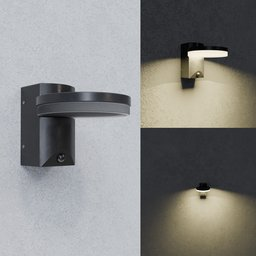
Label: lighting